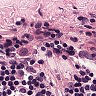
Metastatic tissue present: no